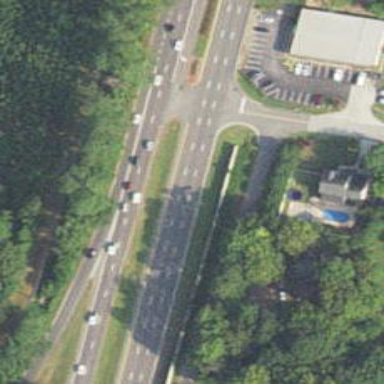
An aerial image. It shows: Motorway junction.